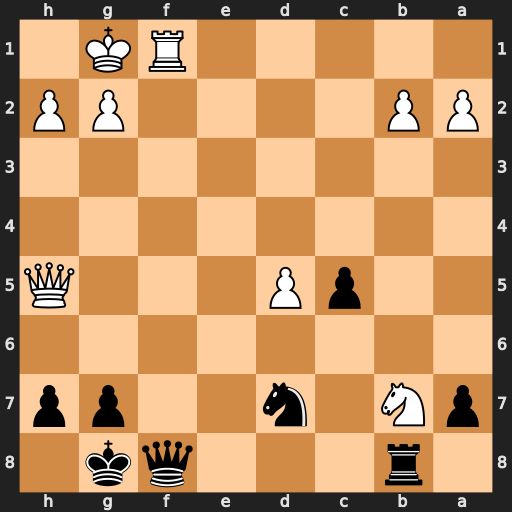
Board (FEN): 1r3qk1/pN1n2pp/8/2pP3Q/8/8/PP4PP/5RK1
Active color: b
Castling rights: -
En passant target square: -
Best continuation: Nf6 Qf5 Rxb7